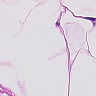
Metastatic tissue present: no